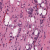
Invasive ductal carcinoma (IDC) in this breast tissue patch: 1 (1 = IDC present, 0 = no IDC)